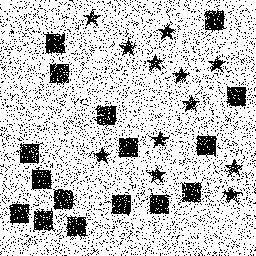
Squares: 16
Triangles: 0
Stars: 12
Total shapes: 28